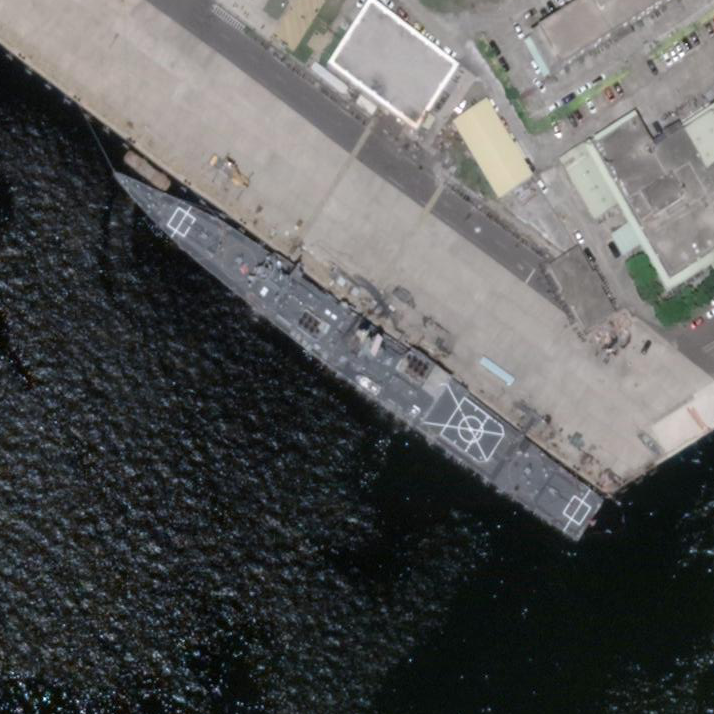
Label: Kidd-class_destroyer